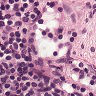
Metastatic tissue present: no